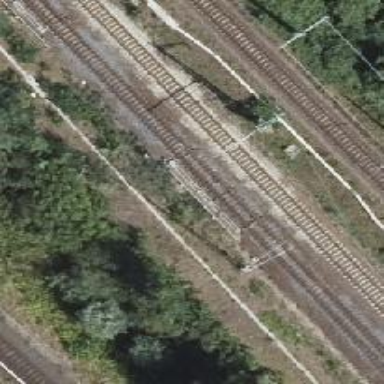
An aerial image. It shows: Railway track with contact line for electrification.